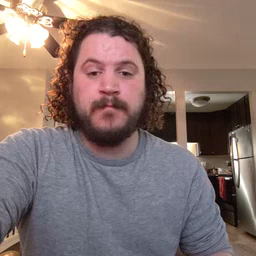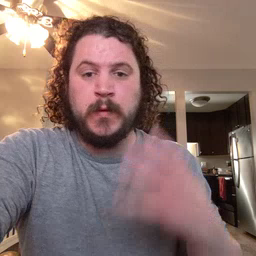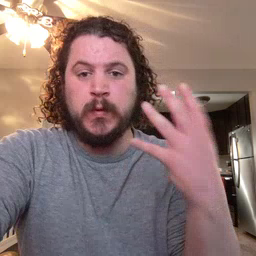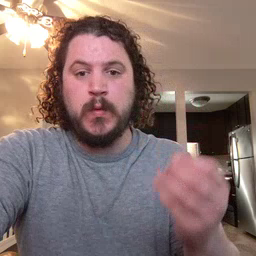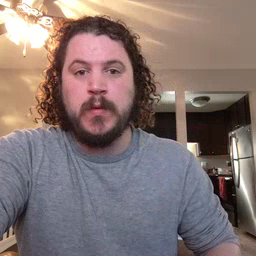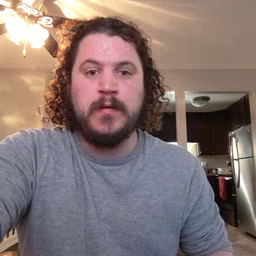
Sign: go